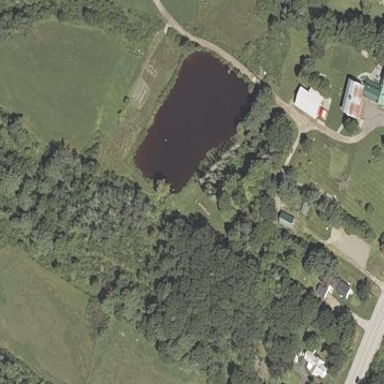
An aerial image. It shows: Serene pond surrounded by nature.